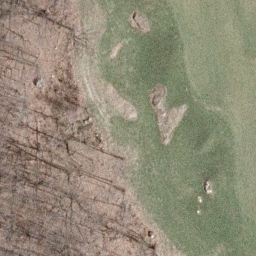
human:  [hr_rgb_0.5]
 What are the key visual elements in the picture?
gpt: golf course